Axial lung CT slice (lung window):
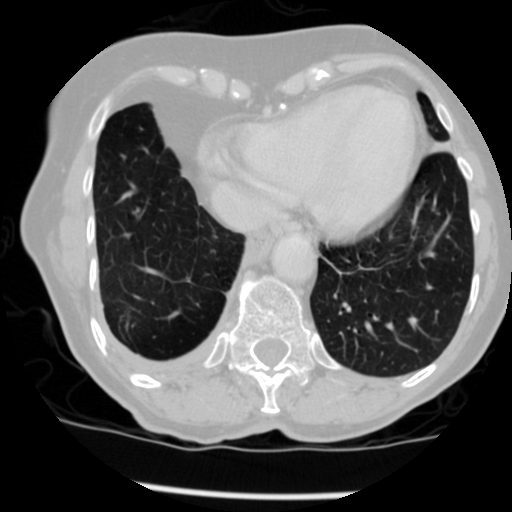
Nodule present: no